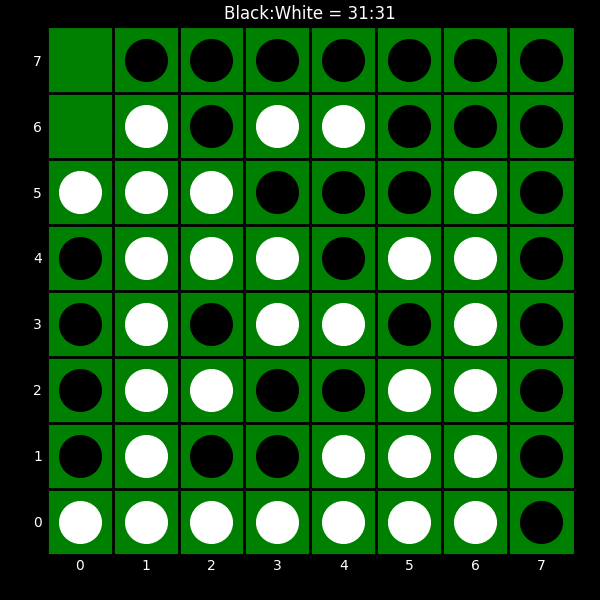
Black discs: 31
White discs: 31